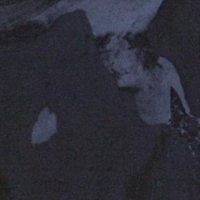
EUNIS habitat code: 48
Species observed at this site:
Corvus corone
Anthus trivialis
Motacilla cinerea
Pyrrhula pyrrhula
Anthus spinoletta
Turdus viscivorus
Saxicola rubetra
Erithacus rubecula
Dryocopus martius
Pica pica
Phoenicurus ochruros
Cinclus cinclus
Falco tinnunculus
Aquila chrysaetos
Ficedula hypoleuca
Accipiter nisus
Delichon urbicum